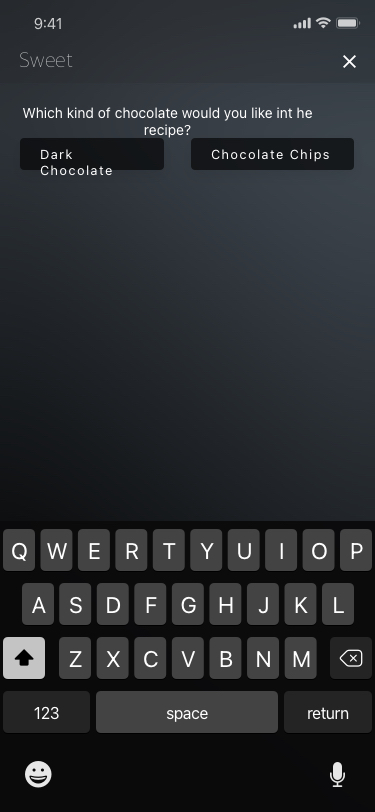
Text in this UI design:
Which kind of chocolate would you like int he recipe?